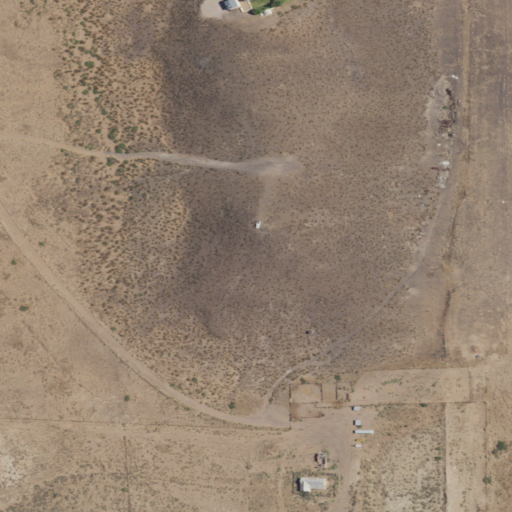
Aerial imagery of mountain in New Mexico named Black Hill containing grassland, shrub, open development, medium intensity development, and low intensity development